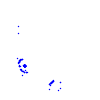
Particle: kaon